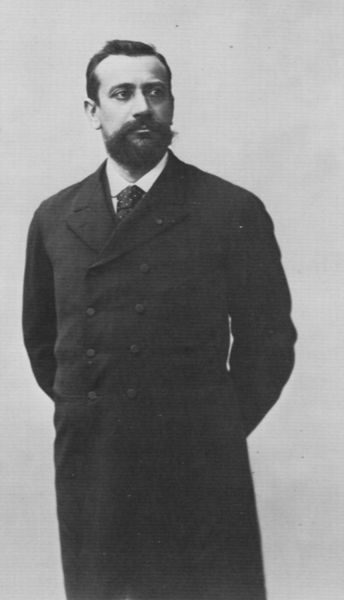
Titel: Albert I. (1848-1922), Prinz von Monaco seit 1889
Künstler: Atelier Nadar
Institution: unbekannt
Schlagwörter: mann, weiß, frisur, grau, hintergrund, mund, nase, ohr, rücken, schwarz, stirn, blick, rock, bart, hemd, jacke, arme, augen, gesicht, kragen, lang, stehen, vollbart, bildnis, herr, hände, portrait, porträt, haare, mantel, pose, ohren, ansicht, frack, krawatte, aufrecht, knöpfe, hemdkragen, kniestück, schnauzer, foto, fotografie, photographie, schwarz weiss, backenbart, posieren, geheimratsecken, photo, verschränkt, kravatte, schlips, stirnglatze, haaransatz, binder, russe, geknöpft, fotographie, aufnahme, offene augen, hemdskragen, doppelreiher, schnappschuss, knopfreihen, zweireiher, abgegrast, atleieraufnahme, doppelreihig, krwatte, zweireier